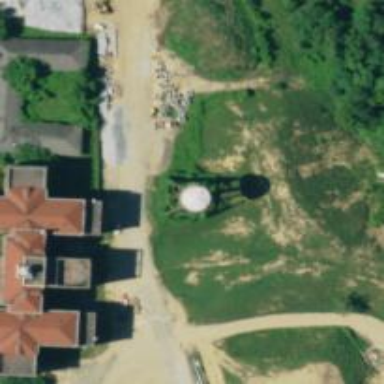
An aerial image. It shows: Water tower that is man-made.